Question: I am experiencing an extra gap between TTableTextItems in a TTSectionedDataSource under iOS5, the same code is not showing the extra space under iOS4.You can see it in image below.
, left side is IOS 4.3 and right side is iOS5.

My TTTableViewController code is:
'''
- (id)initWithNibName:(NSString *)nibNameOrNil bundle:(NSBundle *)nibBundleOrNil {
if (self = [super initWithNibName:nibNameOrNil bundle:nibBundleOrNil]) {
self.variableHeightRows = NO;
self.tableViewStyle = UITableViewStyleGrouped;
self.autoresizesForKeyboard = YES;
}
return self;
}
- (void) createModel {
self.dataSource = [[[NewDataSource alloc] init] autorelease];
}
- (id<UITableViewDelegate>)createDelegate {
return [[[NewTableDelegate alloc] initWithController:self] autorelease];
}
'''
The TTTableViewDelegate code is:
'''
- (CGFloat)tableView:(UITableView *)tableView heightForFooterInSection:(NSInteger)section {
if (section == 0) {
return 70 ;
}
return 200;
}
'''
And my TTSectionedDataSource:
'''
- (void) tableViewDidLoadModel:(UITableView *)tableView {
[super tableViewDidLoadModel:tableView];
[self.sections addObject:@"Section 1"];
[self.items addObject:[NSArray arrayWithObject:[TTTableTextItem itemWithText:@"TTTableTextItem1" URL:@""]]];
[self.sections addObject:@"Section 2"];
[self.items addObject:[NSArray arrayWithObject:[TTTableTextItem itemWithText:@"TTTableTextItem 2" URL:@""]]];
}
'''
The problem is happening because the method '- (CGFloat)tableView:(UITableView *)tableView heightForFooterInSection:(NSInteger)section' in the 'TTTableViewDelegate' gets called 2 times (with values 1 and 0) under iOS4 and it gets called 4 times (values 1,1,0 and 0) under iOS5 this is why I can see the extra gap between TTTableTextItems.
Any ideas of why this is happening and how to prevent it?
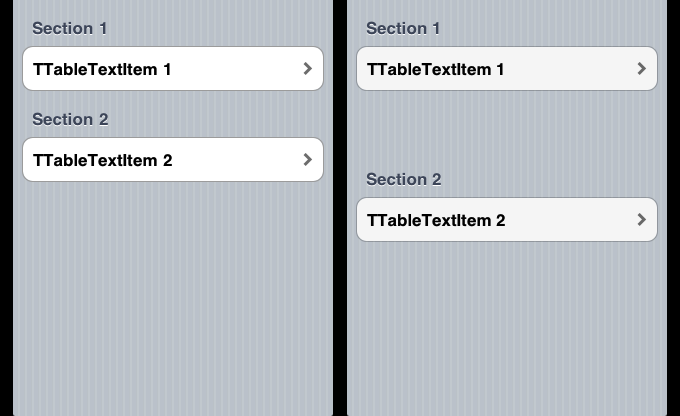
Answer: The problem is related with the new behaviour of '- (CGFloat)tableView:(UITableView *)tableView heightForFooterInSection:(NSInteger)section' under iOS5.
From Apple documentation:
> Prior to iOS 5.0, table views would automatically resize the heights of footers to 0 for sections where tableView:viewForFooterInSection: returned a nil view. In iOS 5.0 and later, you must return the actual height for each section footer in this method.